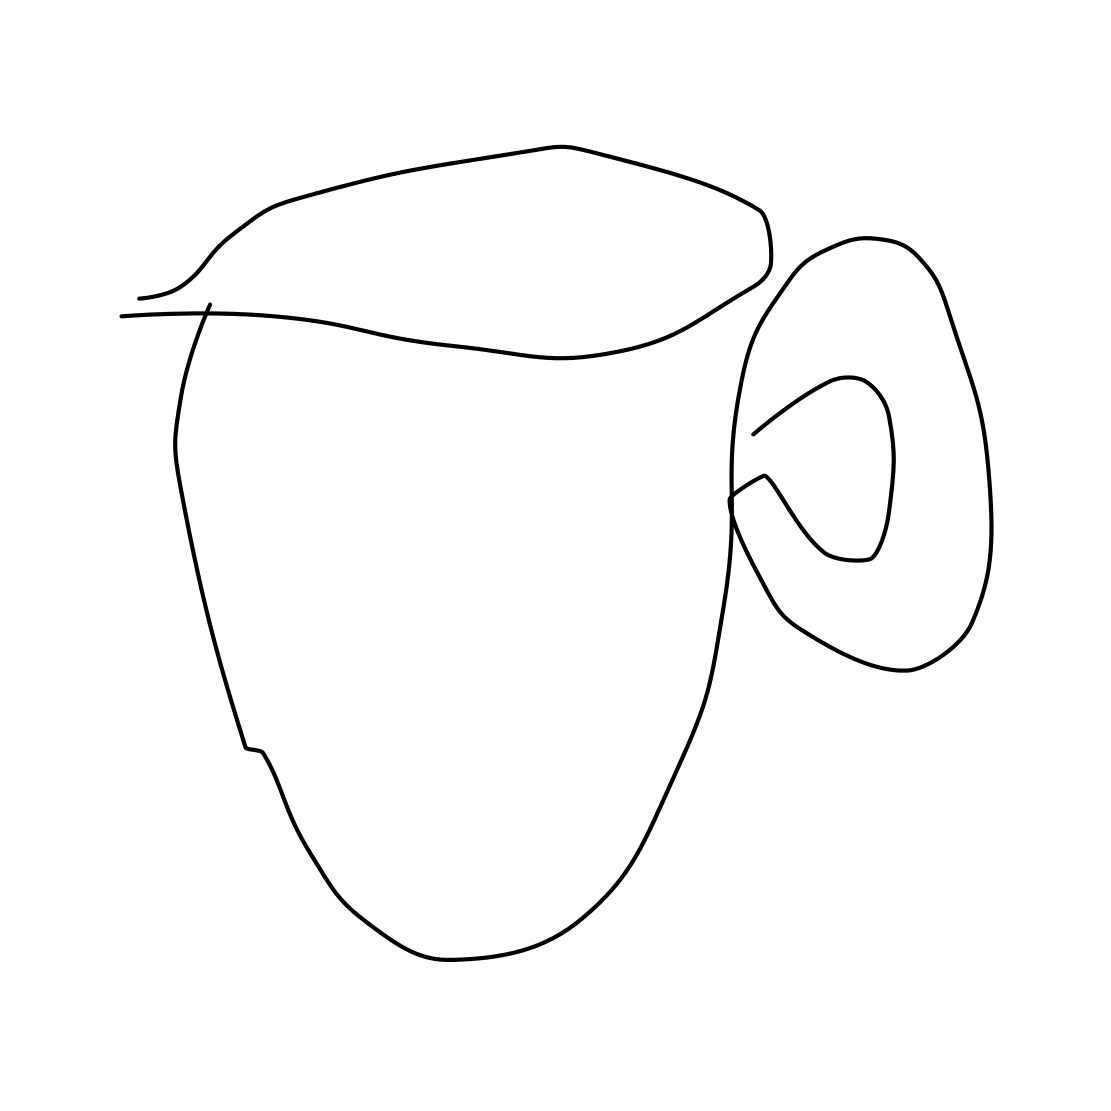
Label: mug